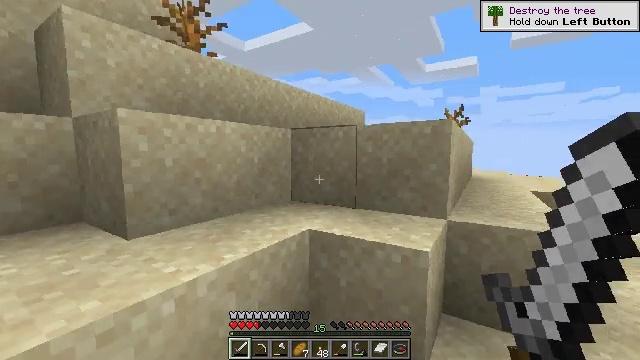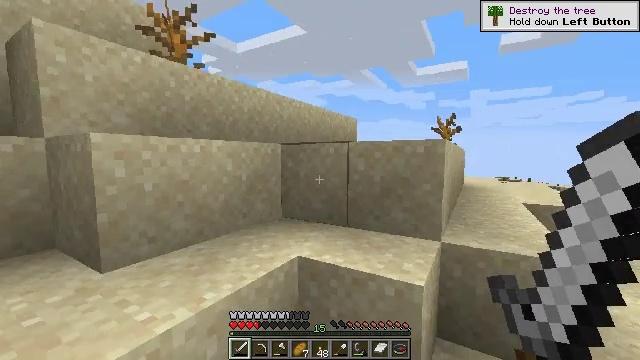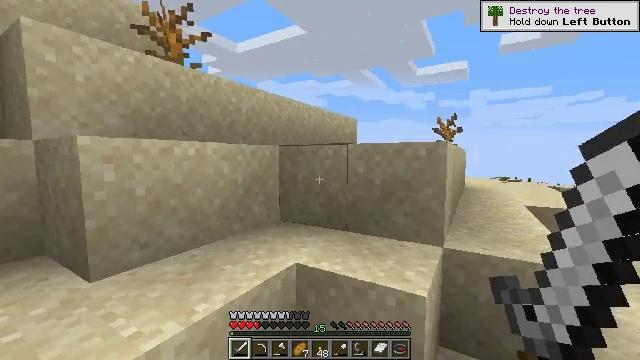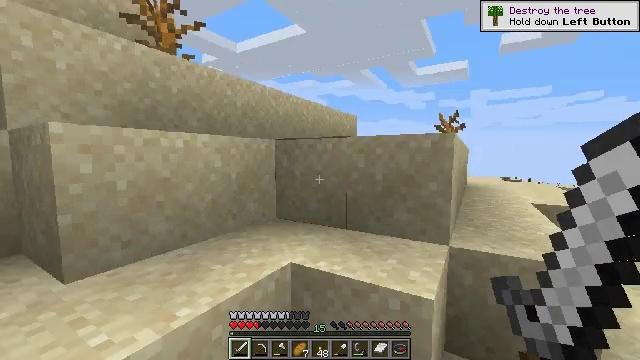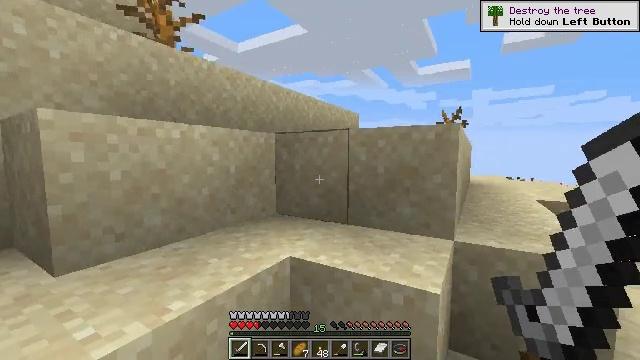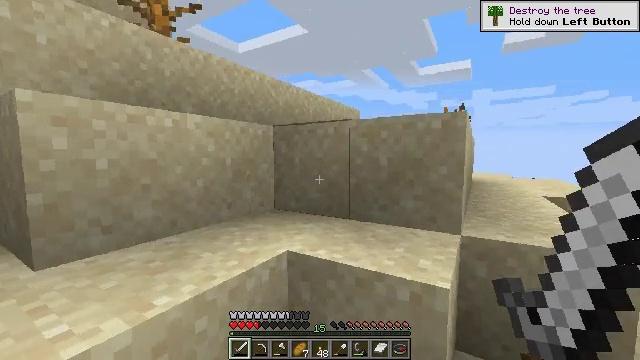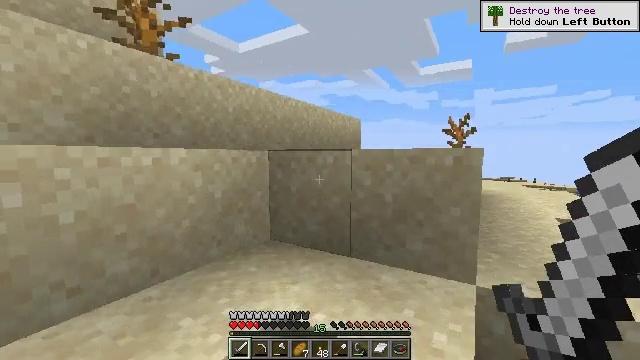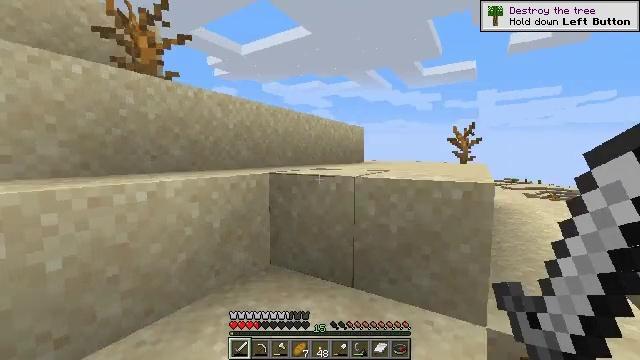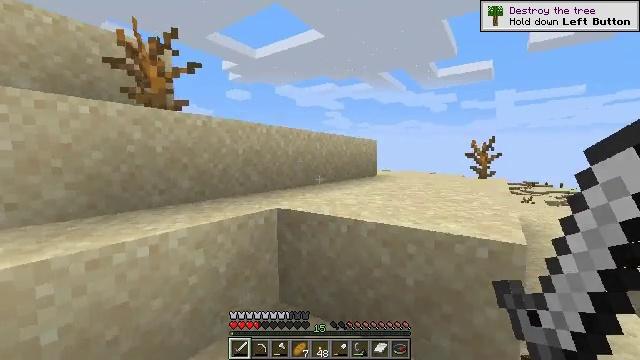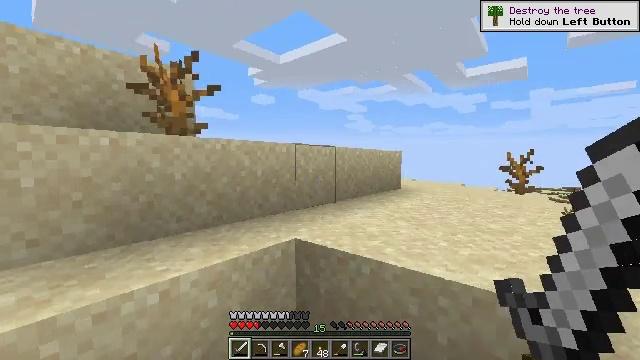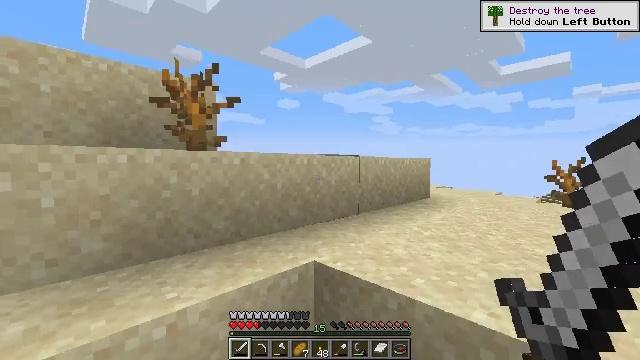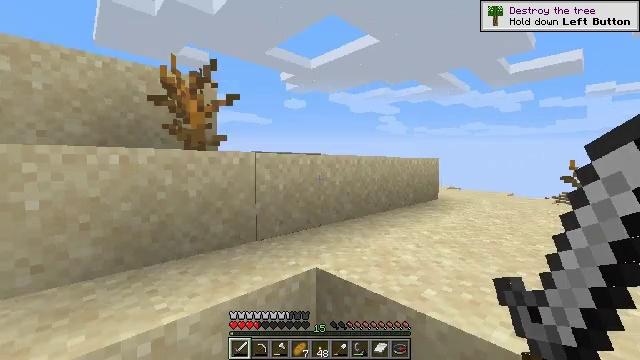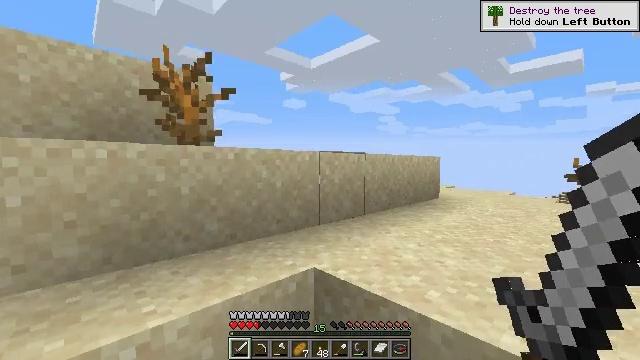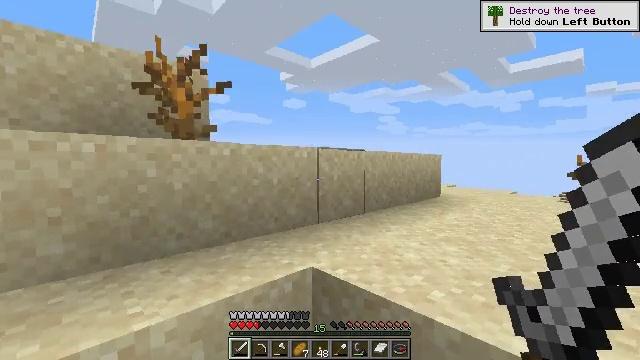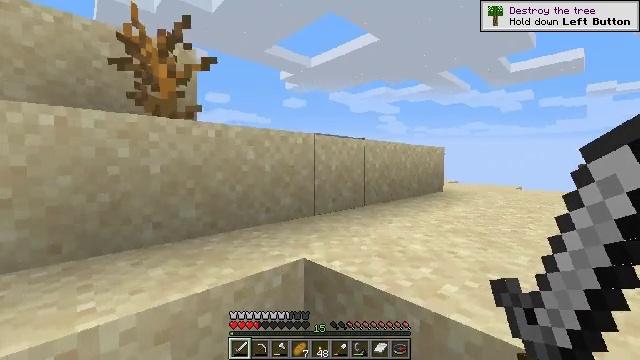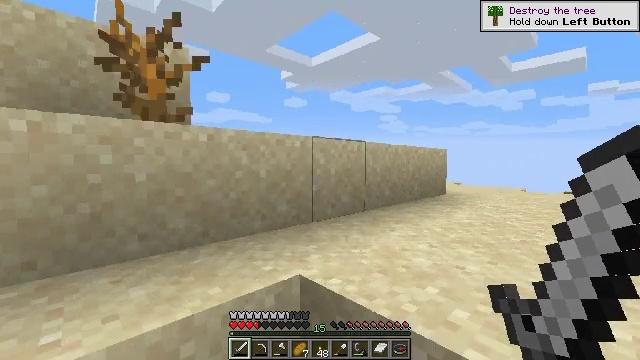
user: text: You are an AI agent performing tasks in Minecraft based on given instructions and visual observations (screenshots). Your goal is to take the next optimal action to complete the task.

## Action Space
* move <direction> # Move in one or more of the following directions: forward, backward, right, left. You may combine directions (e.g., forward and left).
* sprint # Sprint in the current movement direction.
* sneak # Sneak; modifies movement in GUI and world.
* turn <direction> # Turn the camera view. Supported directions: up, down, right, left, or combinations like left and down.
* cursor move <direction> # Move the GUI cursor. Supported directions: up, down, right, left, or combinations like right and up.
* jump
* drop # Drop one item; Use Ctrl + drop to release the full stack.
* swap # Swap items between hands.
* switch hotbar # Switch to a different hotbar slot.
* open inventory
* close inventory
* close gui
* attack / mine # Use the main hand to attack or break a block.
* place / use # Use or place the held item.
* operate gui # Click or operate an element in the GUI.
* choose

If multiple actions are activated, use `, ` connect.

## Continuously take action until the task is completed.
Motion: motion action
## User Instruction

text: Mine the dead bush in the desert.
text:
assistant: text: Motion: move forward, turn right
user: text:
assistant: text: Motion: move forward
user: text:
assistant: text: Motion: move forward
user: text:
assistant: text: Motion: move forward
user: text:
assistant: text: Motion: move forward
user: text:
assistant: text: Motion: move forward, jump
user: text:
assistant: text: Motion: move forward, jump
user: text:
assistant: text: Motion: move forward, turn left, jump
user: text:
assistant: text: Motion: move forward, turn left, jump
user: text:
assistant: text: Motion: move forward, turn left, jump
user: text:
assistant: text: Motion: move forward, turn left
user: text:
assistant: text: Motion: move forward
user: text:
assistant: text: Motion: move forward
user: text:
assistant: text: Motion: move forward
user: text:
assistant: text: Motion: move forward, jump
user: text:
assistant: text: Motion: move forward, jump
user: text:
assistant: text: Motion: move forward, jump
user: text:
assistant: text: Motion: move forward, jump
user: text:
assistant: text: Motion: move forward, jump
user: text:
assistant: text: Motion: move forward, turn left
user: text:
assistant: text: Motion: move forward, turn left
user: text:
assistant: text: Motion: move forward, turn left
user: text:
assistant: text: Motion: move forward, turn left and down
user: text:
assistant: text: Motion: move forward, turn left and down
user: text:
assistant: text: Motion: move forward, turn left and down
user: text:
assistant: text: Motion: move forward, turn left and down
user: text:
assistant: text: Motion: move forward, turn left, attack / mine
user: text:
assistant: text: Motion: move forward, attack / mine
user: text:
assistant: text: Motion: move forward, attack / mine
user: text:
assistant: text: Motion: move forward